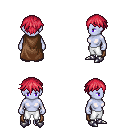
a pixel art fantasy rpg character, female body template, dark elf, purple skin, brown cape, white pants, ruby red short bangs hairstyle, metal boots, four views (front, back, left, right), 2x2 character sprite sheet, small pixel art, hard edges, no anti-aliasing